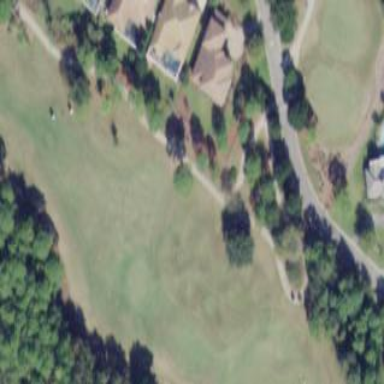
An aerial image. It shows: Grassy area designated as golf fairway.